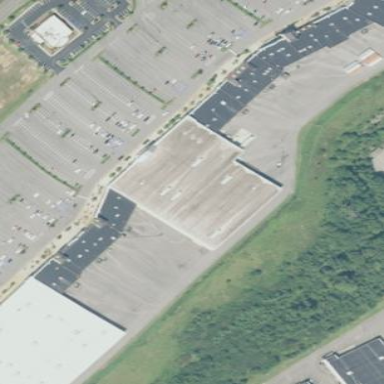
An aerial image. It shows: Retail building that is part of mall.